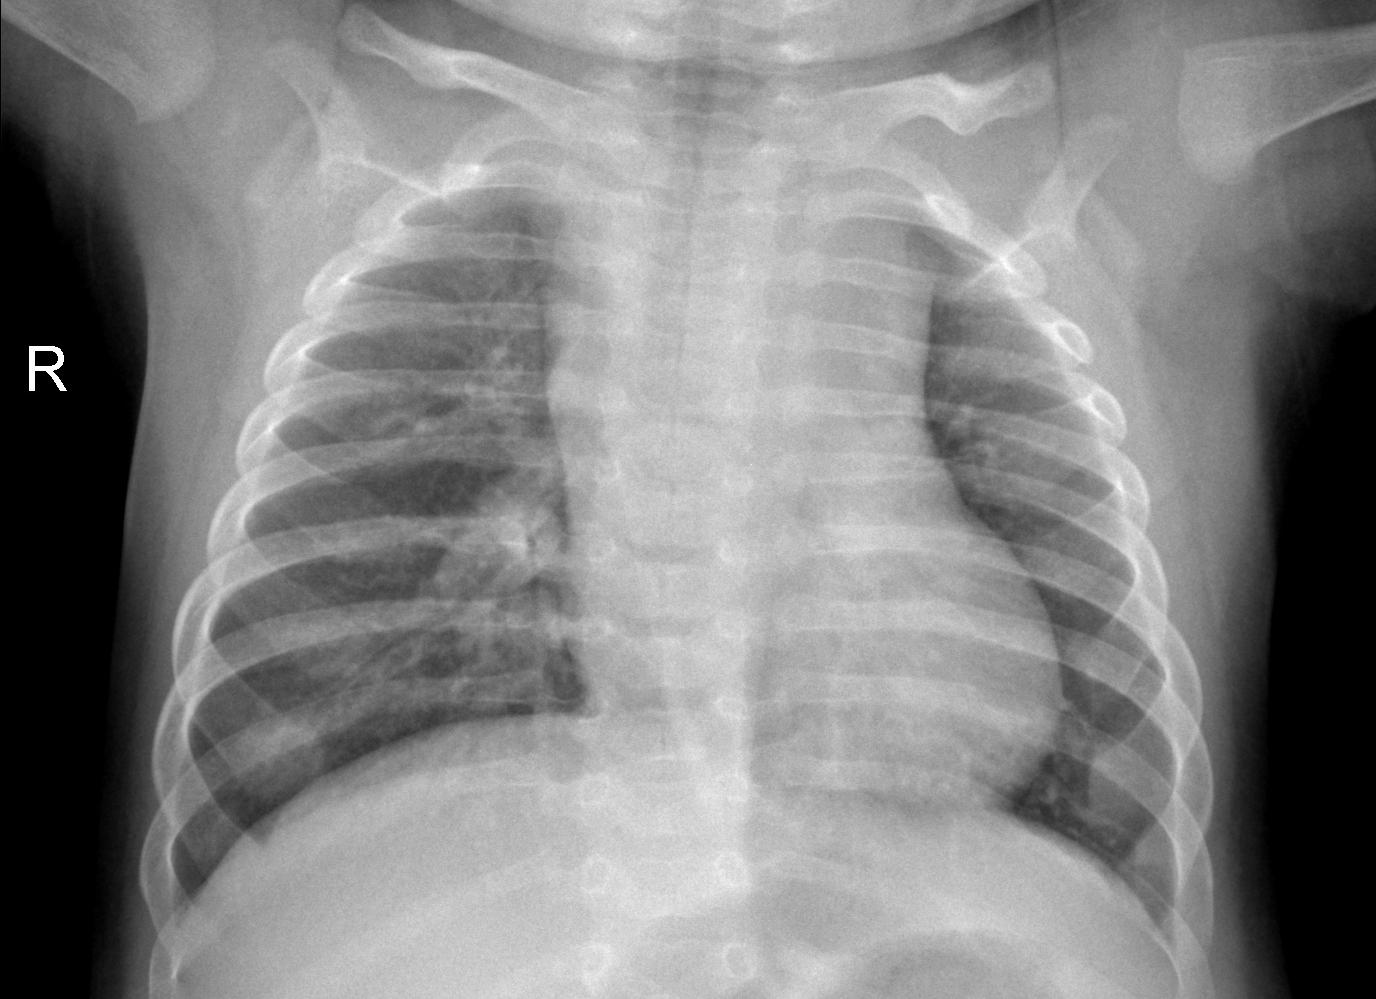
Diagnosis: PNEUMONIA